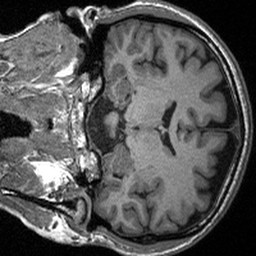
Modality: T1w
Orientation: coronal
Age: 36
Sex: female